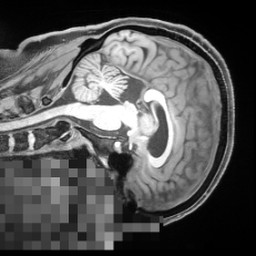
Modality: T1w
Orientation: sagittal
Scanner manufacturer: siemens
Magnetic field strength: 3 T
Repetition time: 2.55 s